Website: ulta-beauty
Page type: customer-info-address
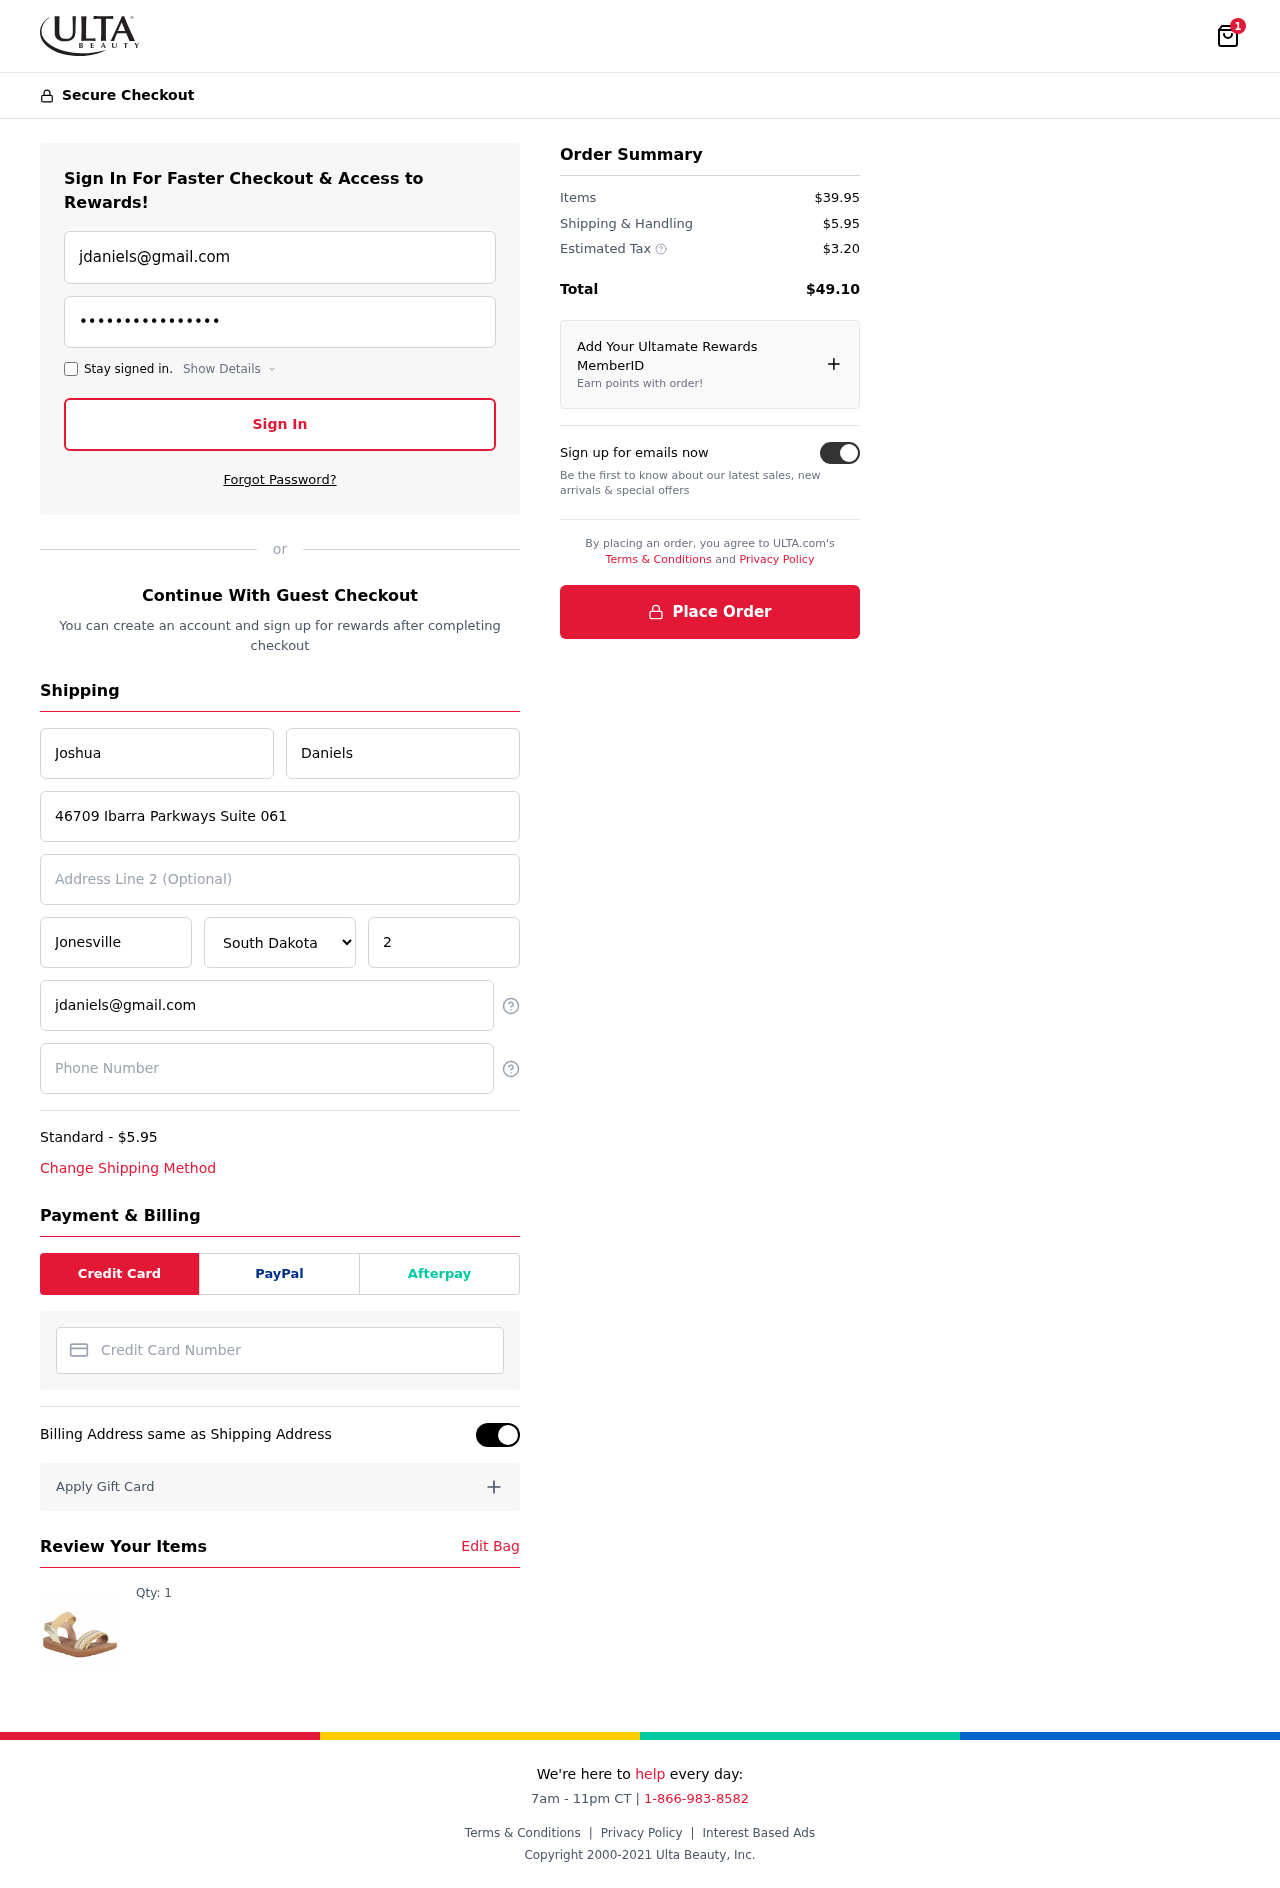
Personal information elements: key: PII_CARD_NUMBER
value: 4657 2738 0165 8452
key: PII_CITY
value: Jonesville
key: PII_EMAIL
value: jdaniels@gmail.com
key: PII_FIRSTNAME
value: Joshua
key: PII_LASTNAME
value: Daniels
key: PII_PHONE
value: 8219491228
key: PII_POSTCODE
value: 20340
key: PII_STATE
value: South Dakota
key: PII_STREET
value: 46709 Ibarra Parkways Suite 061
Product elements: key: PRODUCT1_QUANTITY
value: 1
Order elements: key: ORDER_NUM_ITEMS
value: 1
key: ORDER_SHIPPING_COST
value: $5.95
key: ORDER_ITEMS_TOTAL
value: $39.95
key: ORDER_SHIPPING_COST2
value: $5.95
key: ORDER_TAX
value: $3.20
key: ORDER_TOTAL
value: $49.10